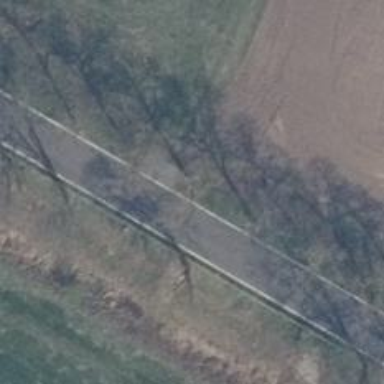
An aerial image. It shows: Avenue lined with broadleaved deciduous trees.